Field crop: tomato
Growth stage: 1
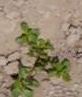
Species: portulaca